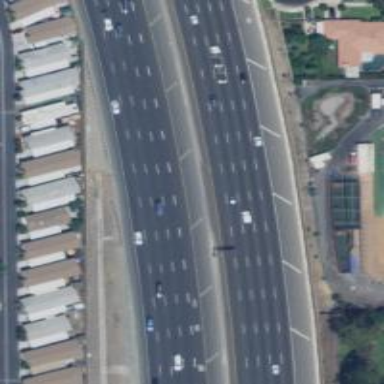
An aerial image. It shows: Asphalt motorway.